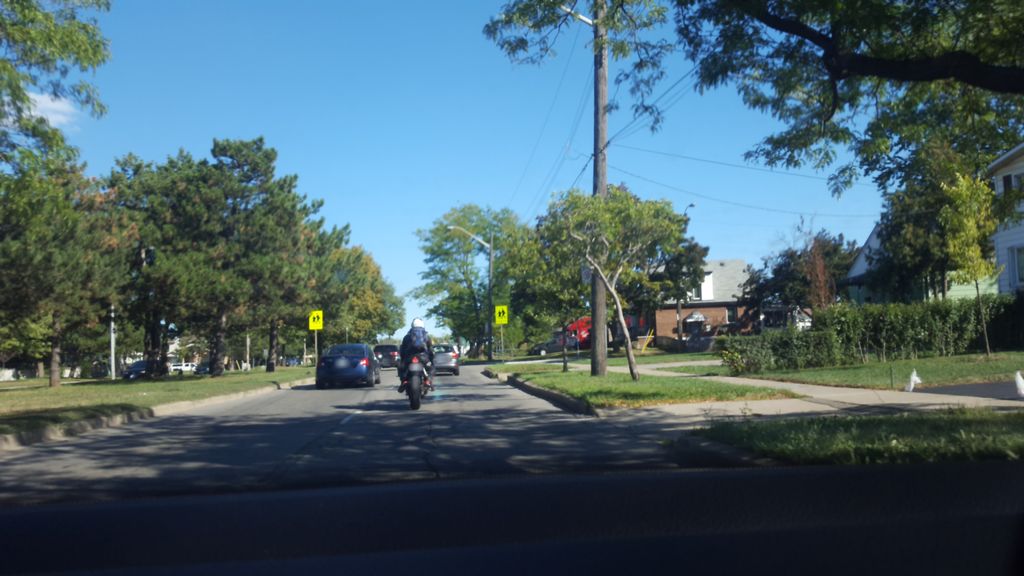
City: hamilton